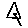
Label: triangle